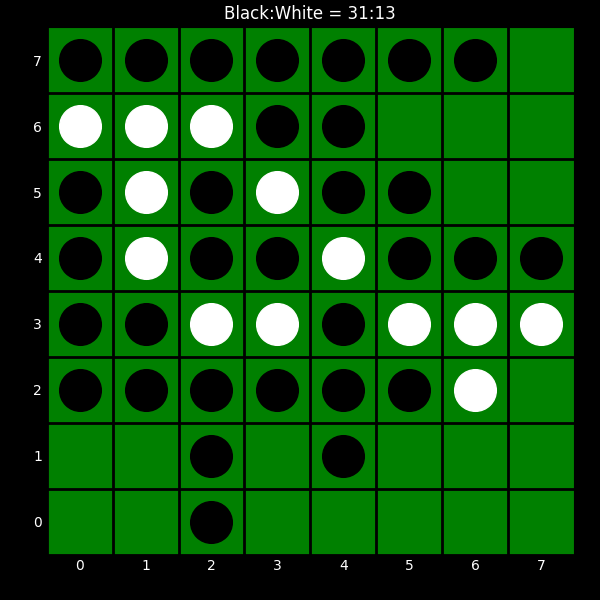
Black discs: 31
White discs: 13